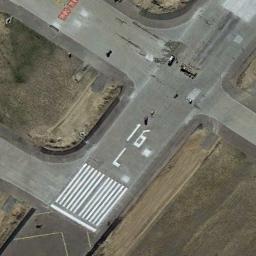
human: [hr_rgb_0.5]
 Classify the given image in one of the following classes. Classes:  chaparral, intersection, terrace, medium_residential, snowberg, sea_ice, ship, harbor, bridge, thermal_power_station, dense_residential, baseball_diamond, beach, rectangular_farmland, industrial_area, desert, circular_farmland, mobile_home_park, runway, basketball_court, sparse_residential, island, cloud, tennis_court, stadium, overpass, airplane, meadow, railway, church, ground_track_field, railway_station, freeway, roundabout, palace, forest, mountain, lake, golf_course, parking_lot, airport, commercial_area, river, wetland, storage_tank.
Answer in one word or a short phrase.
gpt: runway